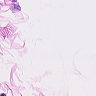
Metastatic tissue present: no